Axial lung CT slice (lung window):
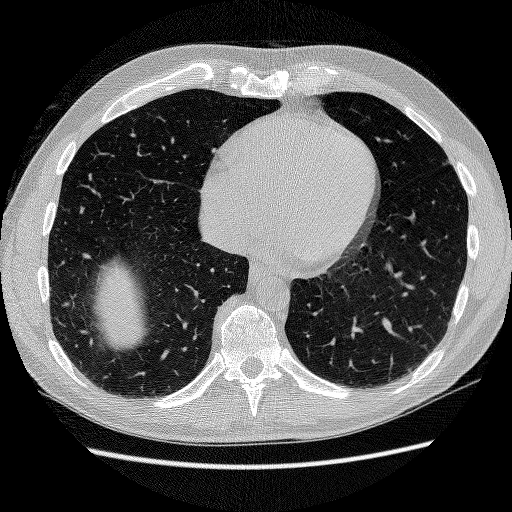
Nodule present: no